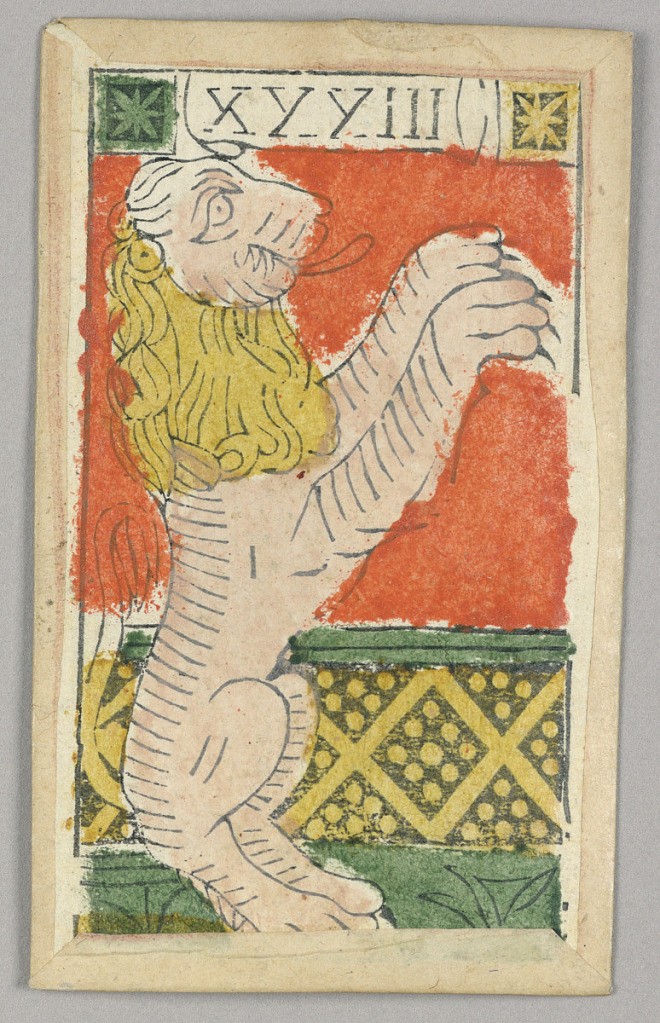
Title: Minchiate (Tarot) Playing Card
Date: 17th century
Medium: Stencil-colored woodblock print
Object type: Playing card
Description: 1909-22-1-1/35: Partial set of Italian Minchiate playing cards50;     1909-22-1-33: Part of a set of Italian Minchiate playing cards.50